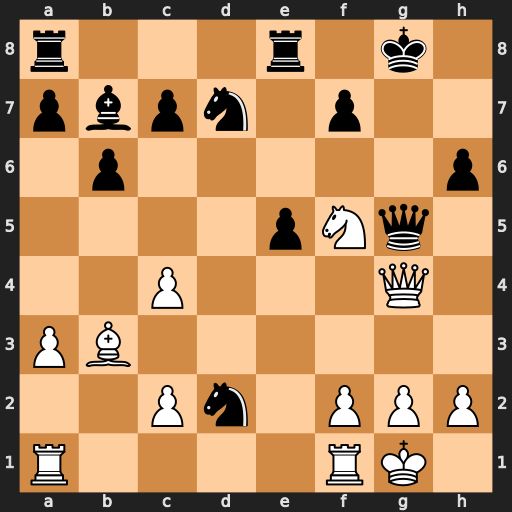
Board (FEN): r3r1k1/pbpn1p2/1p5p/4pNq1/2P3Q1/PB6/2Pn1PPP/R4RK1
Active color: w
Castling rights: -
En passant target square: -
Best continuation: Nxh6+ Kh7 Qxg5 Nf3+ gxf3